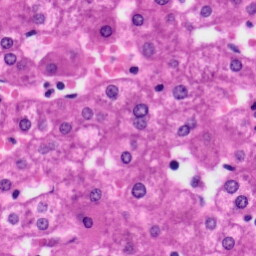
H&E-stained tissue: Liver